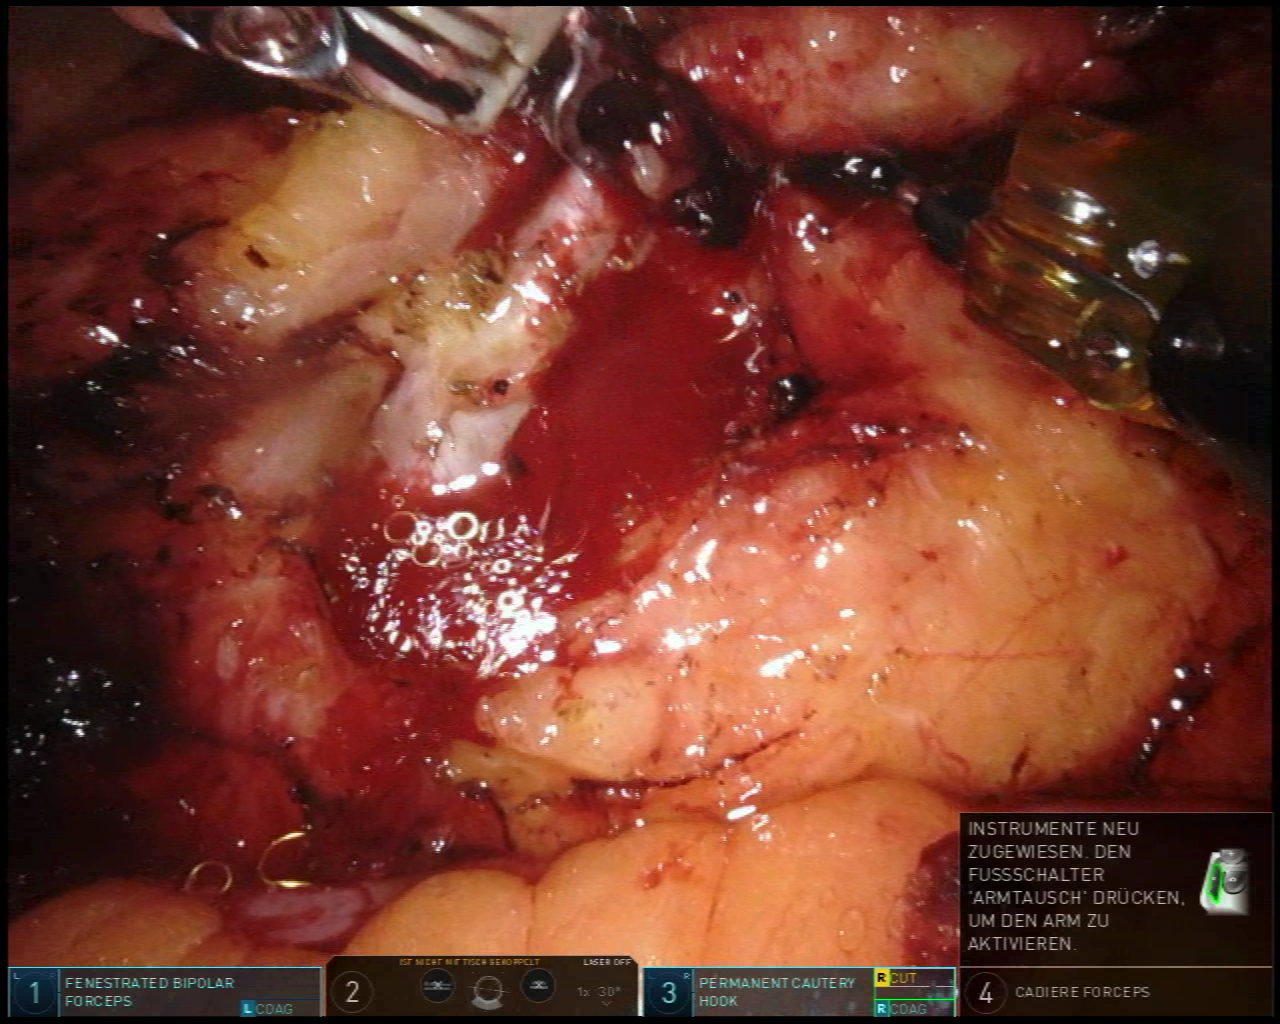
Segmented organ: inferior_mesenteric_artery
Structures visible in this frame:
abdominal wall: no
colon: yes
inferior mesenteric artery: yes
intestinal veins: no
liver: no
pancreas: no
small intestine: no
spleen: no
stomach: no
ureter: no
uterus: no
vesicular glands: no